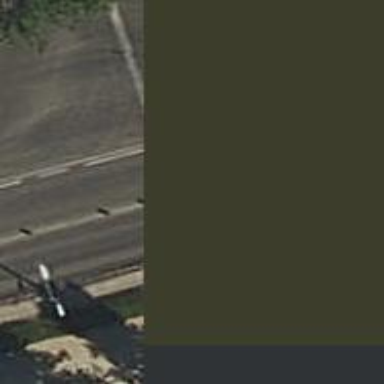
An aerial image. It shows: Bollard barrier.